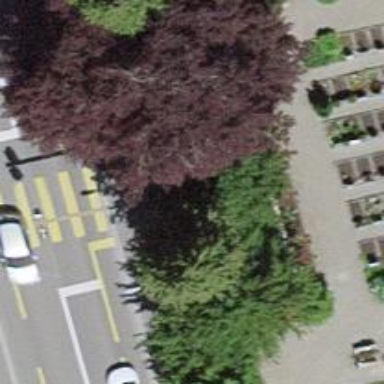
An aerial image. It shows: Raised sidewalk with asphalt surface.